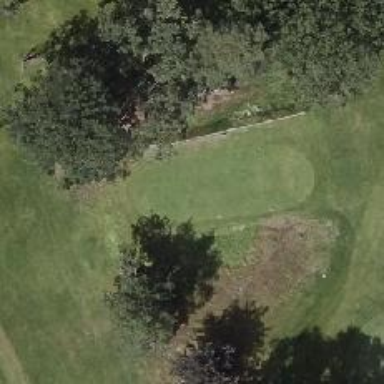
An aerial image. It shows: Golf tee.